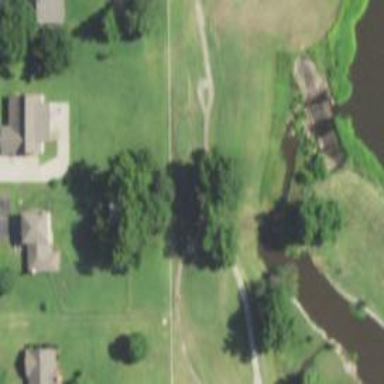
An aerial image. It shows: Pathway for golf carts.